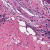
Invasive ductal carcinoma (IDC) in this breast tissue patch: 0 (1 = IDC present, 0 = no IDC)